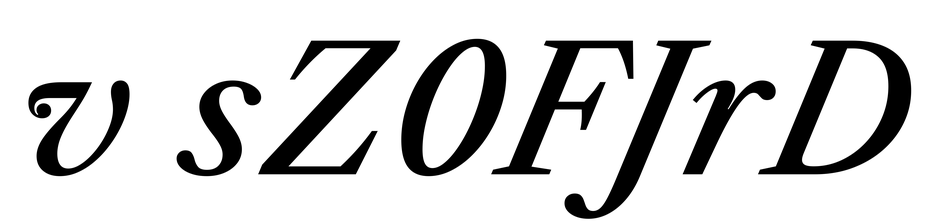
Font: LibreCaslonText-Italic_Medium_Italic